Question: Count the number of objects in the diagram.
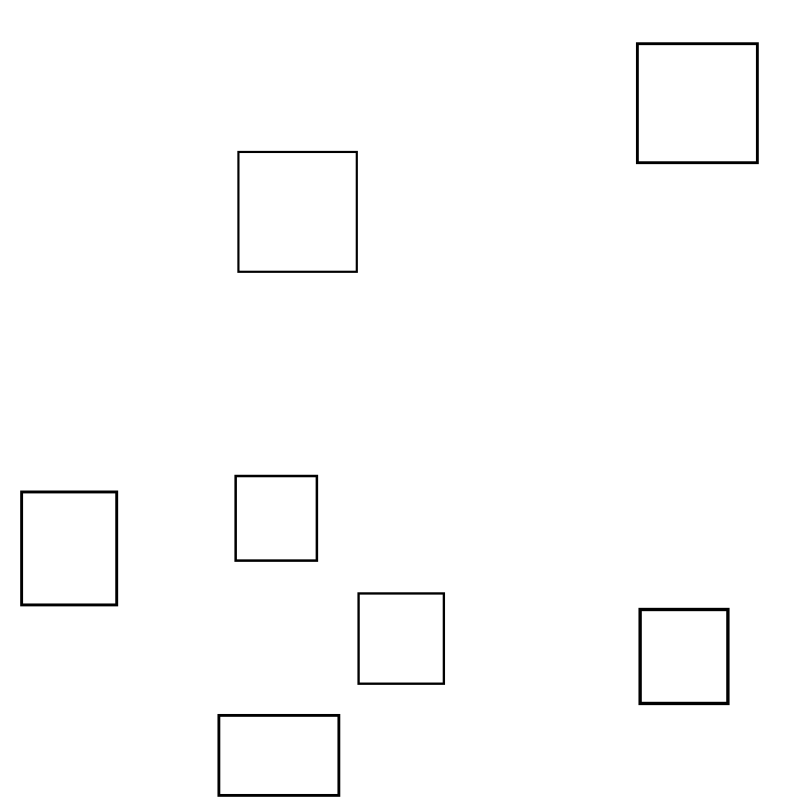
Answer: 7